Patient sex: M
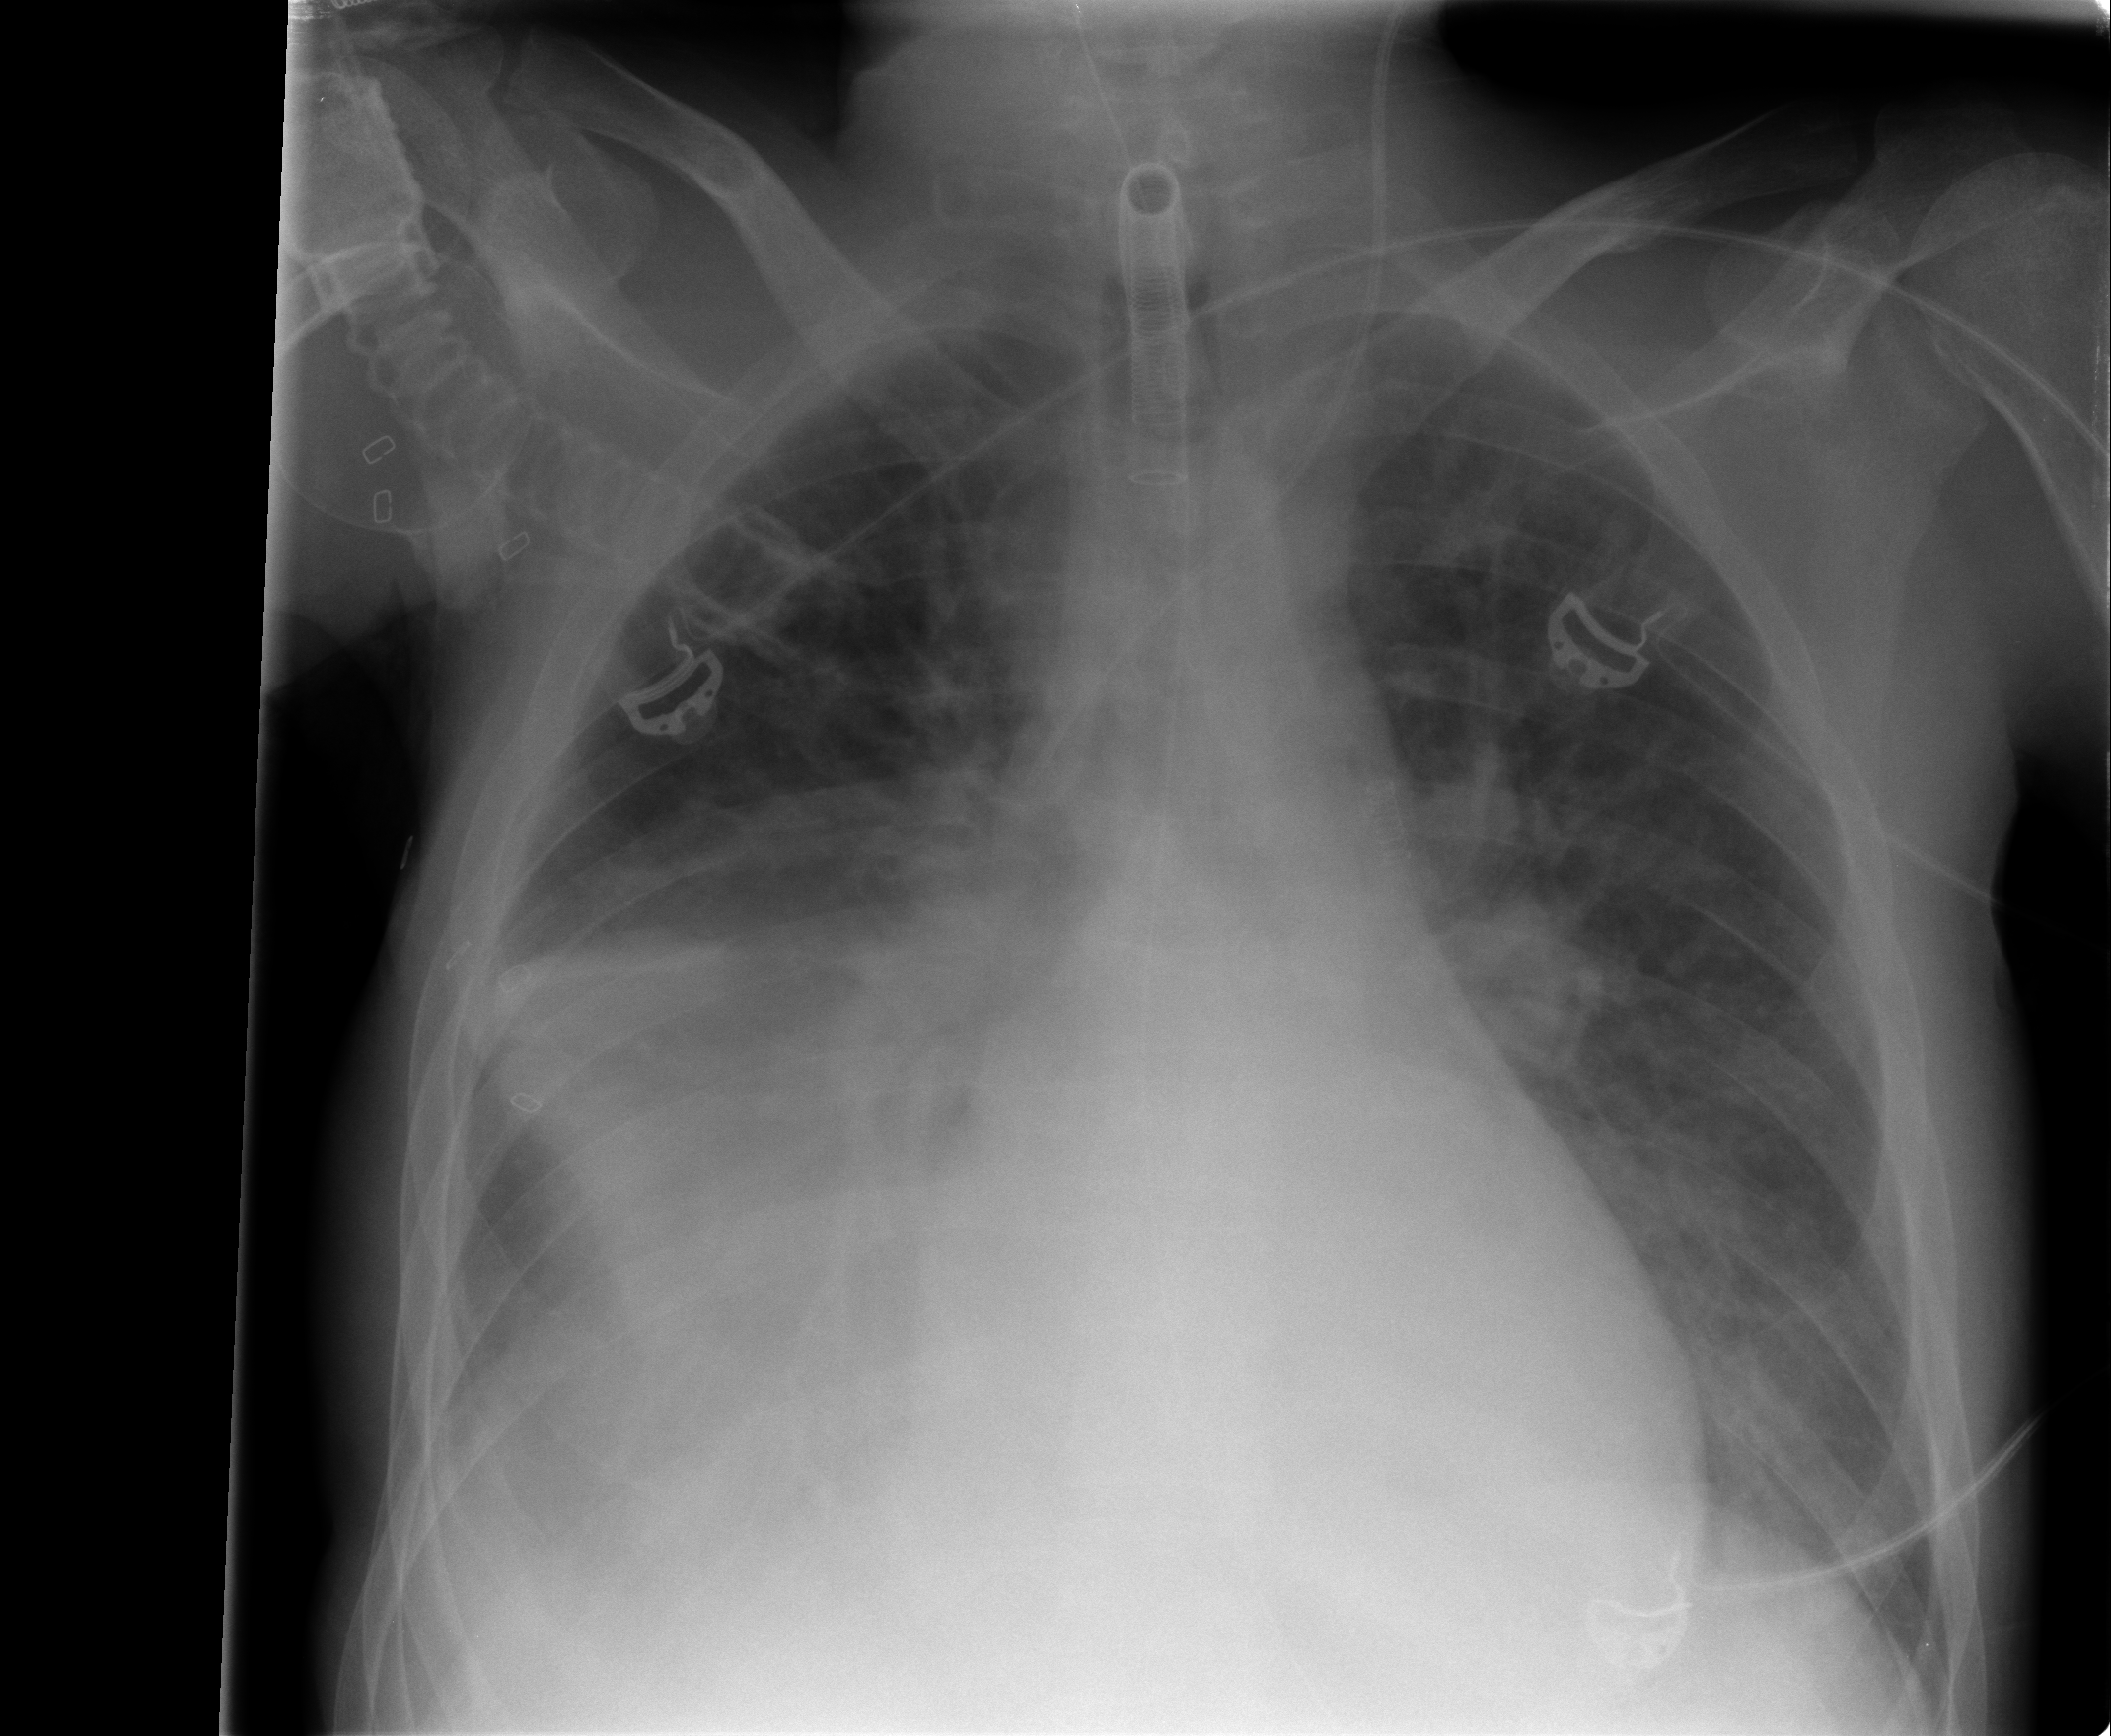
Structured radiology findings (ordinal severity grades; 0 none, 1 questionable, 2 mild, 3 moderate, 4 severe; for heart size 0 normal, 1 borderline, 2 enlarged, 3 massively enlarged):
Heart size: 1
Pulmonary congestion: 0
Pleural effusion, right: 3
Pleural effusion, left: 0
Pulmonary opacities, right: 0
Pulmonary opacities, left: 0
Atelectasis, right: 2
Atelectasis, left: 0